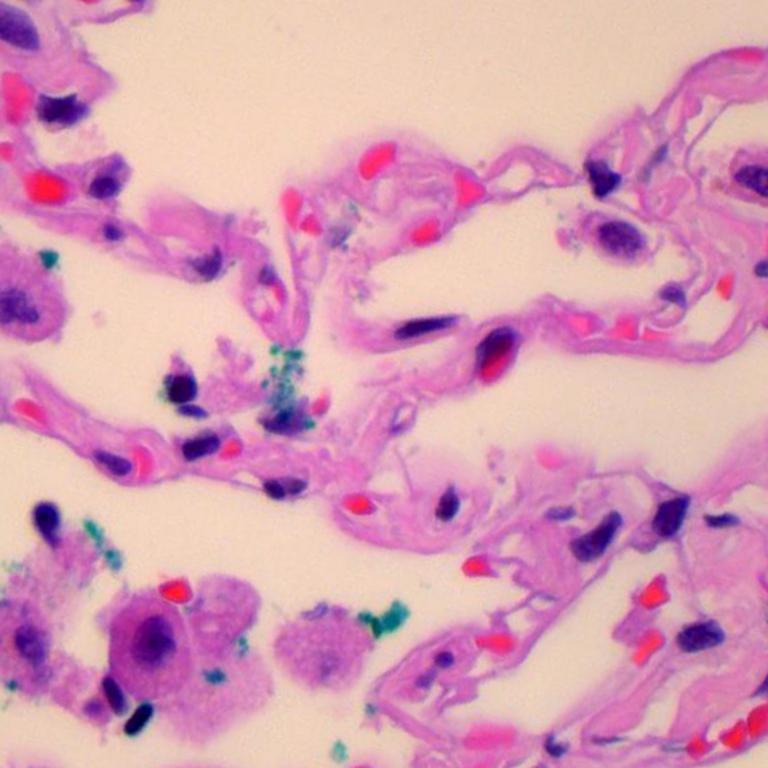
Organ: lung
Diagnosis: benign